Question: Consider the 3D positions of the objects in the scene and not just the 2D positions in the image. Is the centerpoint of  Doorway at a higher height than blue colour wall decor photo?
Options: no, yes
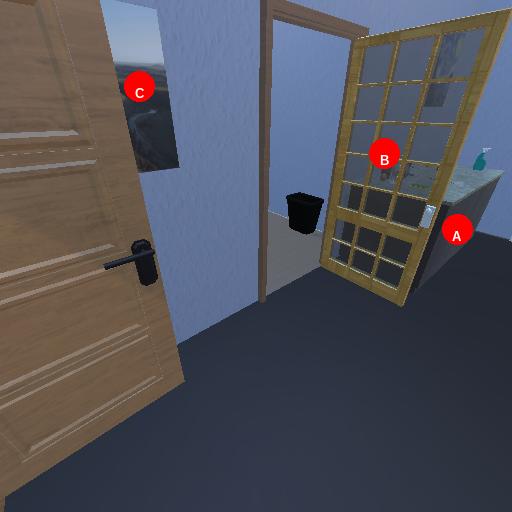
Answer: no